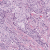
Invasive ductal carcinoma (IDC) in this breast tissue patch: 1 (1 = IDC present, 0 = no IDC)